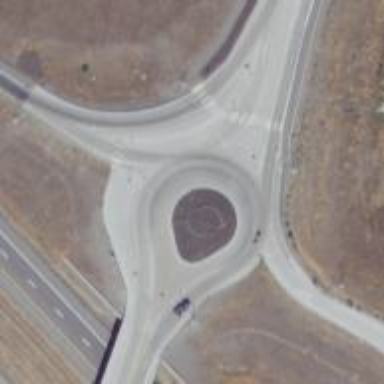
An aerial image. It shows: Roundabout at primary highway.